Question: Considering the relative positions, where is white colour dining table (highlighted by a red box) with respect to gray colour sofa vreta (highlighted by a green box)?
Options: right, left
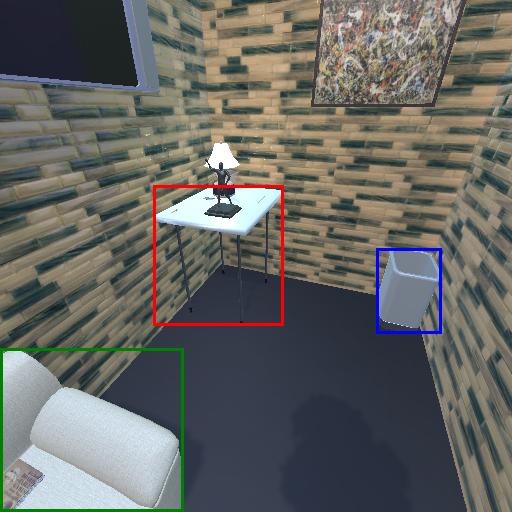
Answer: right